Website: walmart
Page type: account-selection
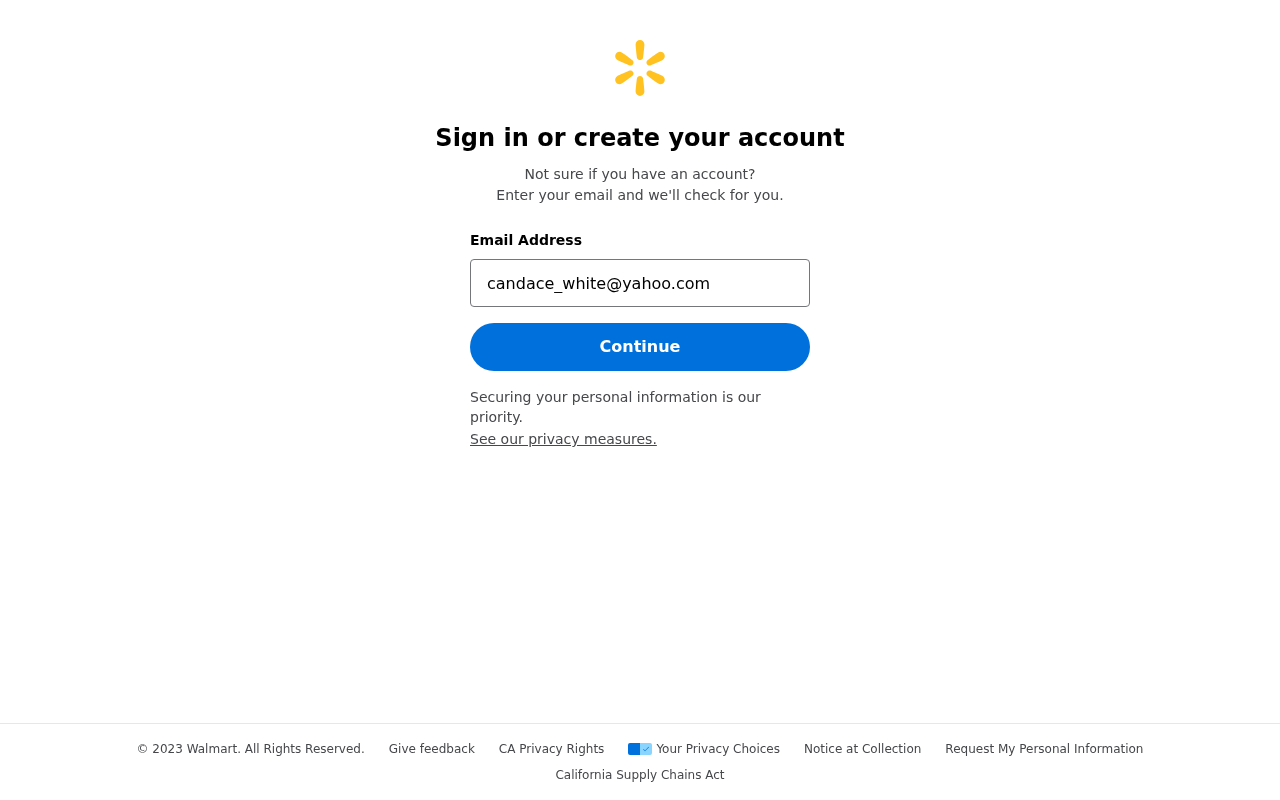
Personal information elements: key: PII_EMAIL
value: candace_white@yahoo.com